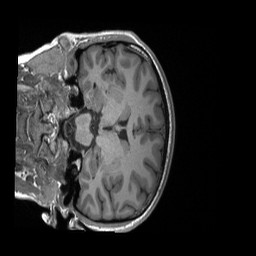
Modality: T1w
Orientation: coronal
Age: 26
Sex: female
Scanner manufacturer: siemens
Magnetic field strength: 3 T
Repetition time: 2.4 s
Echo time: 0.00224 s